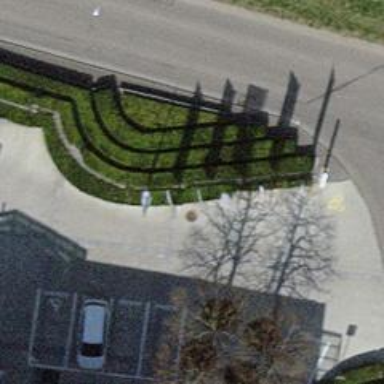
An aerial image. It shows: Hedge acting as barrier.